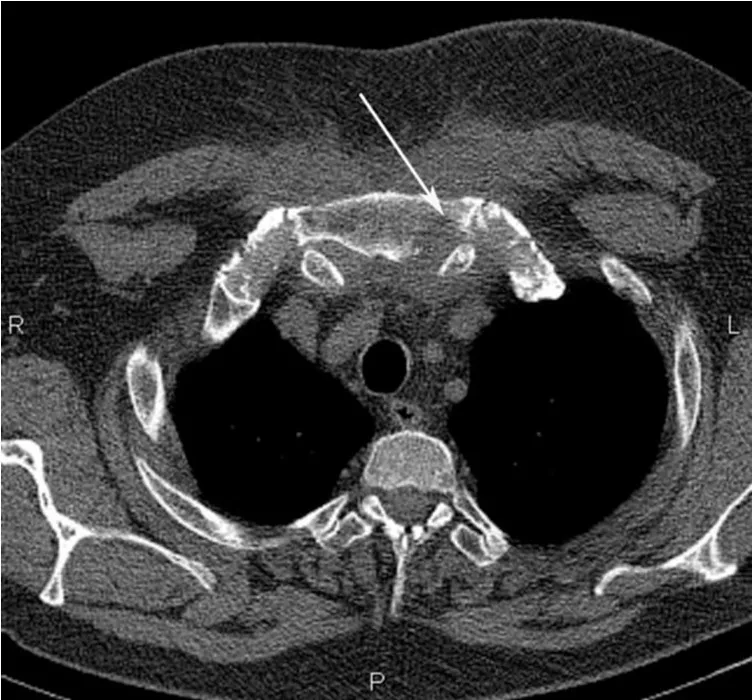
Transverse plane computed tomography image showing signs of destruction of the left sternoclavicular joint (arrow).
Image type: radiology (ct)